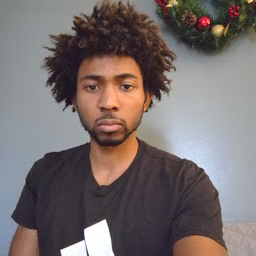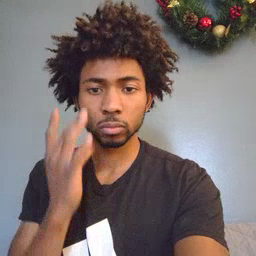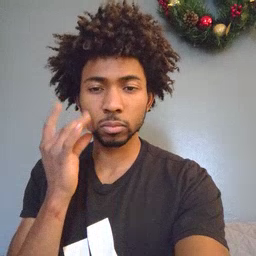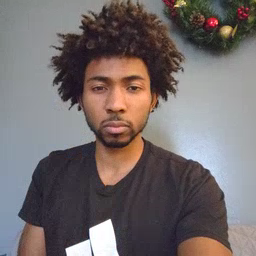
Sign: cat